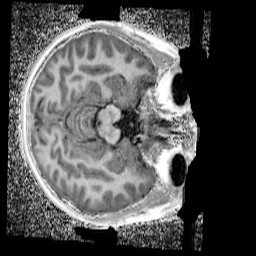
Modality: UNIT1_denoised
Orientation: axial
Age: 9
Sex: female
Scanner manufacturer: siemens
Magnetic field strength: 3 T
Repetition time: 4 s
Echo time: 0.00299 s